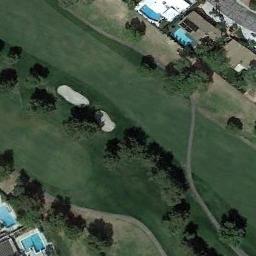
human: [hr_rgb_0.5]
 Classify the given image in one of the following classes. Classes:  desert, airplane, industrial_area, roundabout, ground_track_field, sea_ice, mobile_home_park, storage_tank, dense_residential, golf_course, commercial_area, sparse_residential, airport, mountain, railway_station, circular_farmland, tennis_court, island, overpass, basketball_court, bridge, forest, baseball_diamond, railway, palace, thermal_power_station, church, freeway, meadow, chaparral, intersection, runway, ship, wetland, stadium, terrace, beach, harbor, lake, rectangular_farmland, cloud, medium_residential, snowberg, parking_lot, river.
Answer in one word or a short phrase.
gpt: golf_course